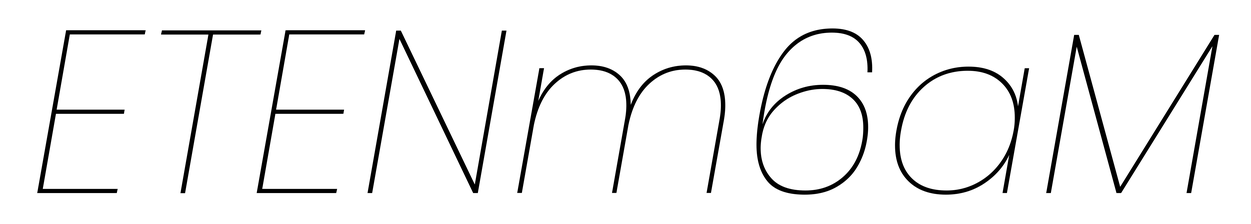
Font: Poppins-ThinItalic